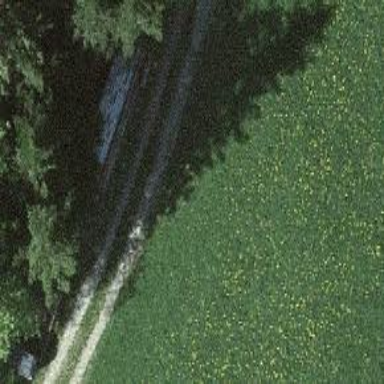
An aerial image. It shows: Grass track with grade5 tracktype.